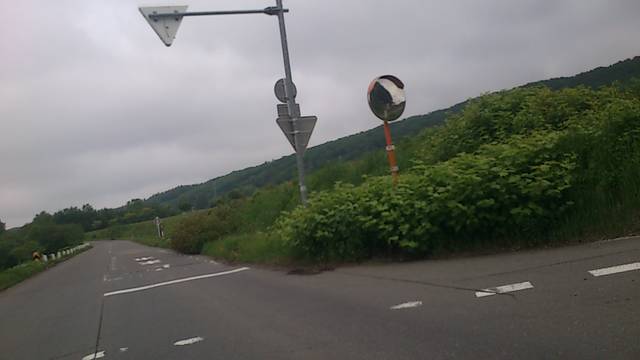
Region: Japan
Coordinates: 42.939, 143.294